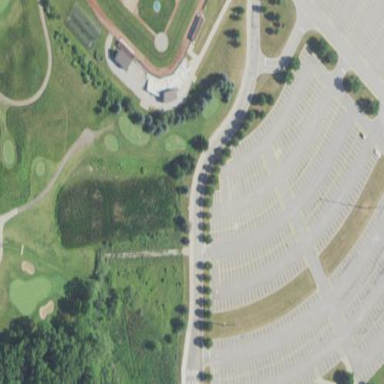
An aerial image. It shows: Rough grassy area used for golf.